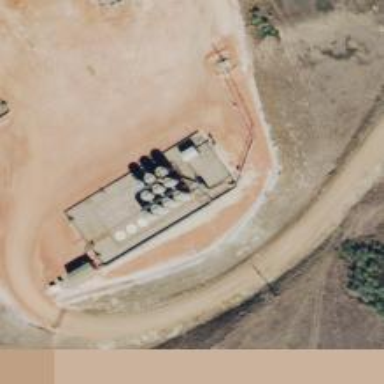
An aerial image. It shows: Storage tank with man-made structure.